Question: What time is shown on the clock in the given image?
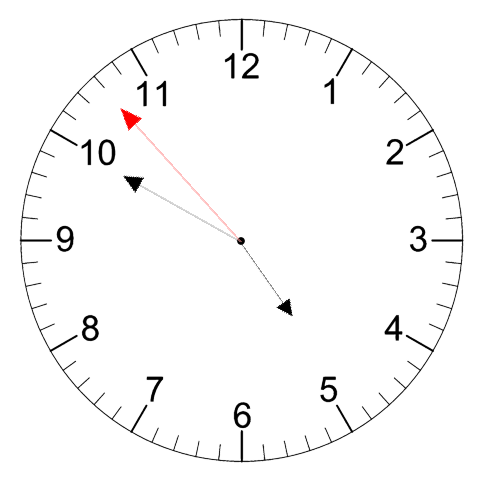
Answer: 04:49:53